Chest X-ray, AP view. Patient: 44 years old, sex M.
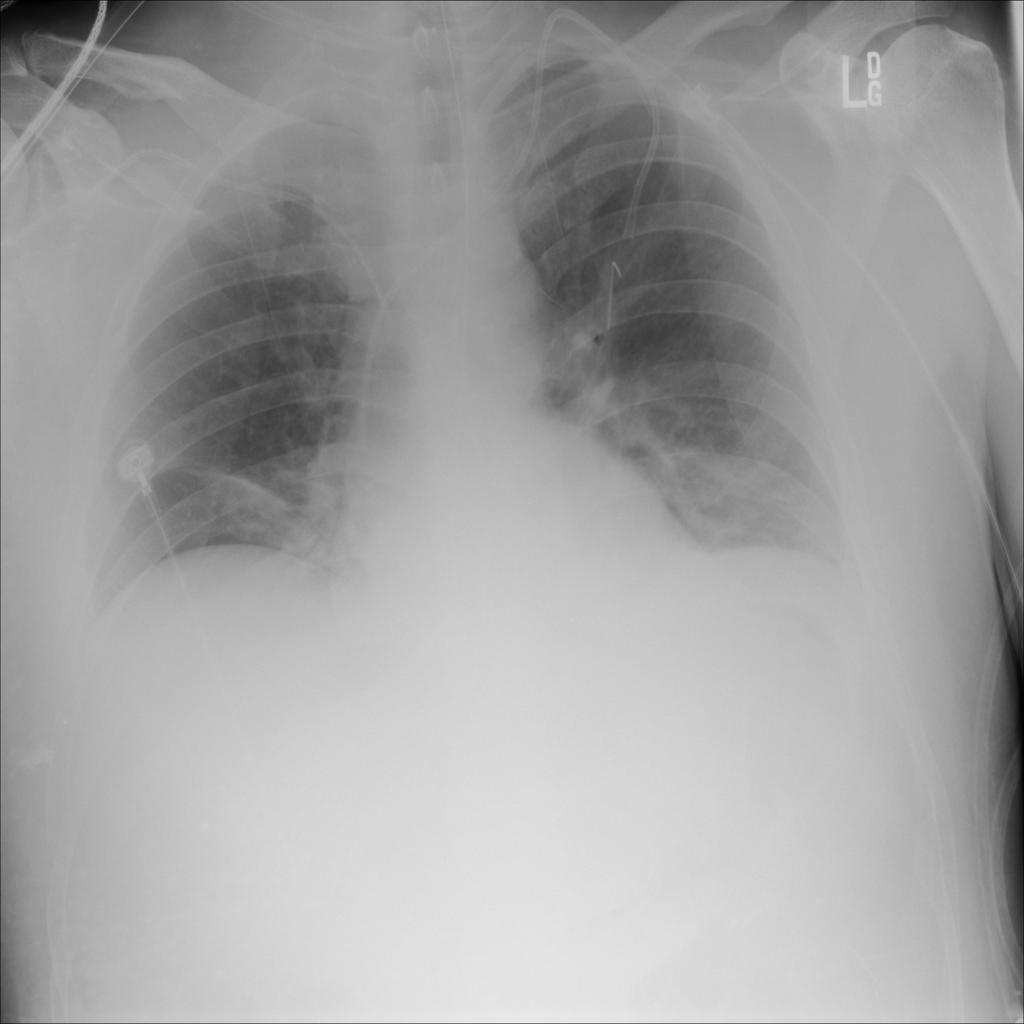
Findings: Atelectasis